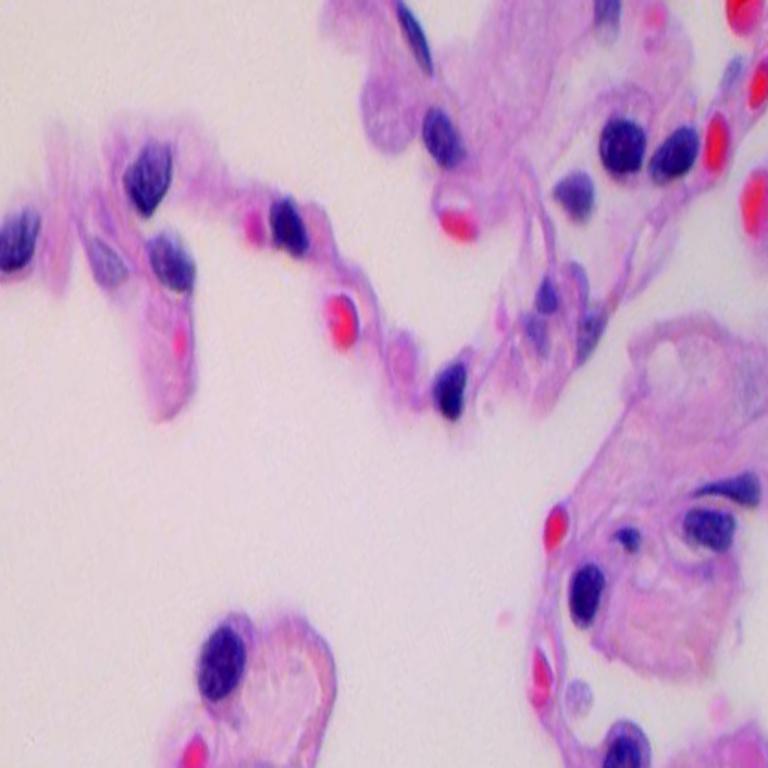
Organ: lung
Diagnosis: benign